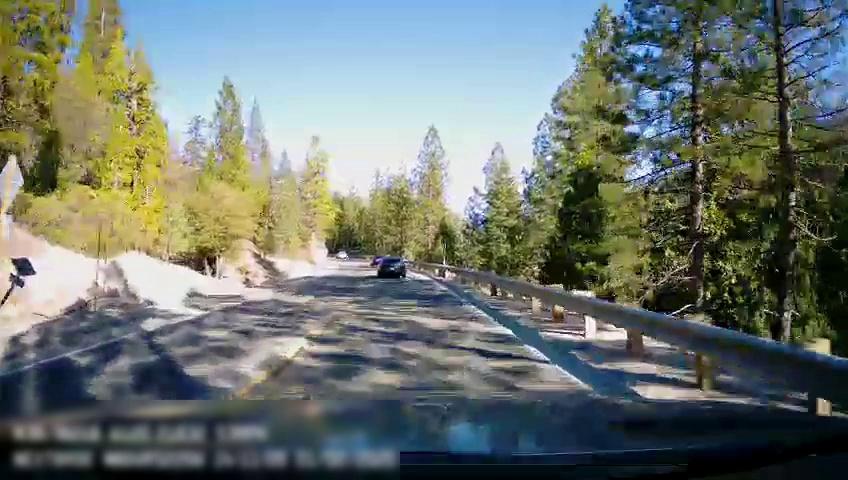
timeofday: Day
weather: Sunny
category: Drivable Space
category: Vehicles | Car
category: Vehicles | Car
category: Lanes | Opposite Lane
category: Lanes | Current Lane
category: Lanes | Opposite Lane
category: Lanes | Current Lane